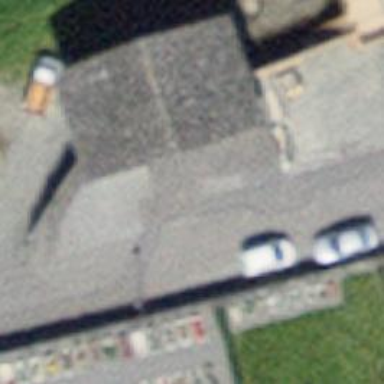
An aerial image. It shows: Toilets are available here.